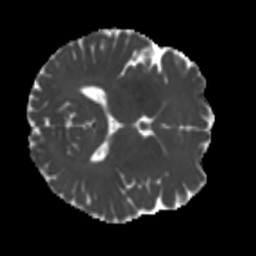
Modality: MD
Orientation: axial
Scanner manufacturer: siemens
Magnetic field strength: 3 T
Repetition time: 4 s
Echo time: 0.0594 s